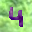
Label: 4